Breast ultrasound image
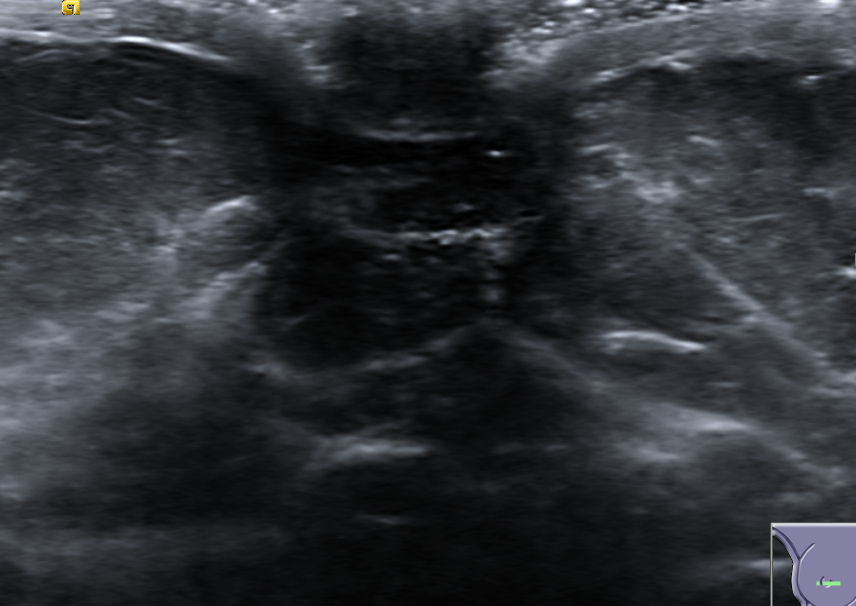
Diagnosis: normal